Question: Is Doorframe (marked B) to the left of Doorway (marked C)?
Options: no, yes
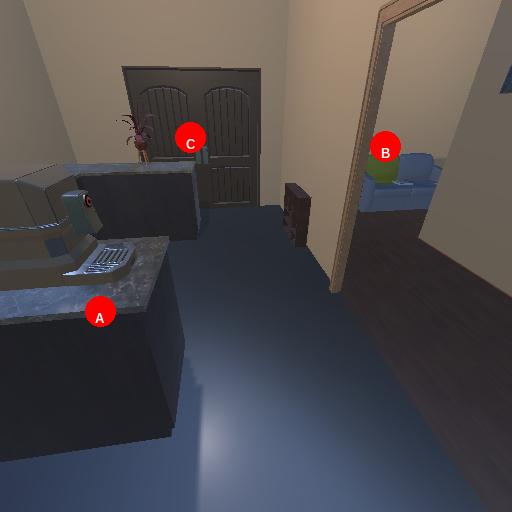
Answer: no